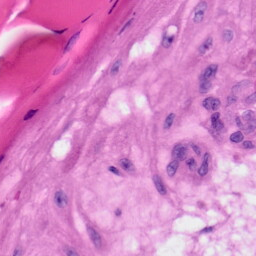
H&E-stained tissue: Skin